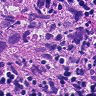
Metastatic tissue present: yes